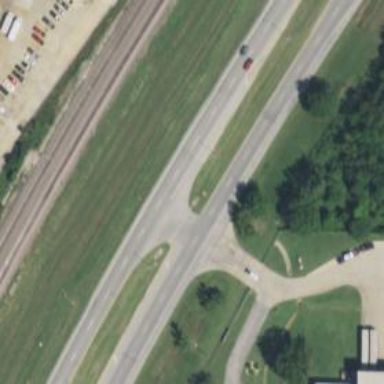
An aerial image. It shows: Primary link highway.